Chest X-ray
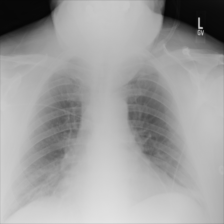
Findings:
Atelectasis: negative
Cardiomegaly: negative
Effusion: negative
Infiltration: negative
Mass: negative
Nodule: negative
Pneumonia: negative
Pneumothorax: negative
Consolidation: negative
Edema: negative
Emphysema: negative
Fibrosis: negative
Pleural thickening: negative
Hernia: negative